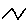
Label: zigzag